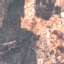
Land use / land cover class: HerbaceousVegetation